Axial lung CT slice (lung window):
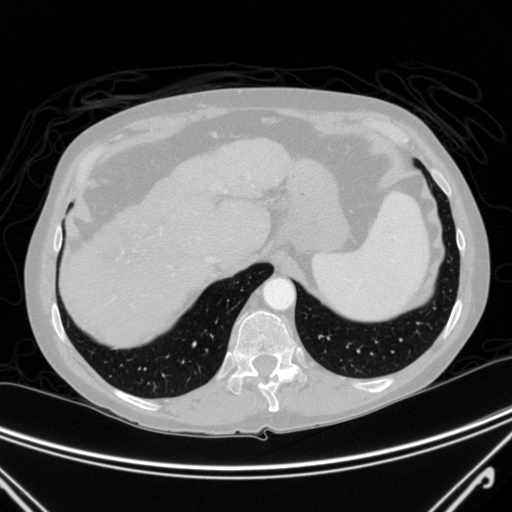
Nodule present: no